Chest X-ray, AP view. Patient: 56 years old, sex F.
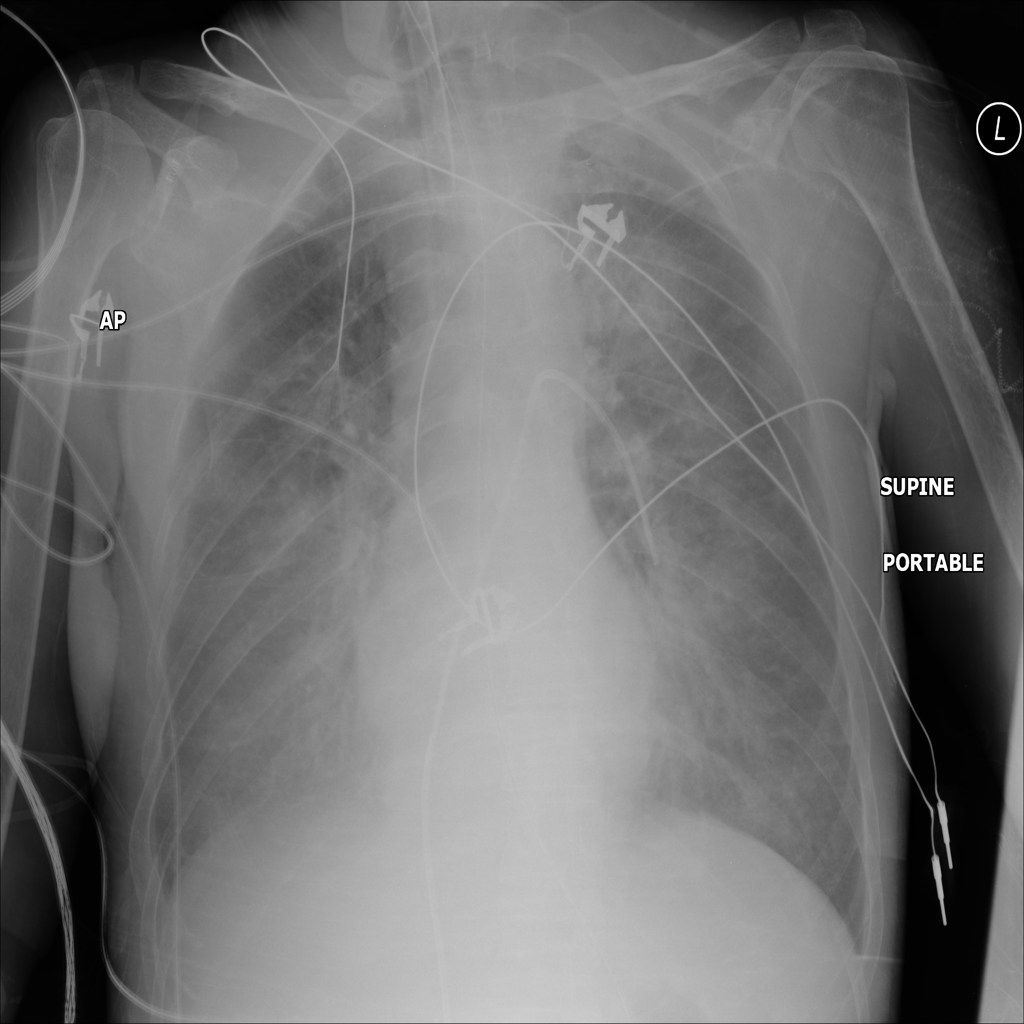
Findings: Infiltration